Field crop: maize
Growth stage: 1
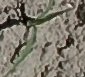
Species: sorghum